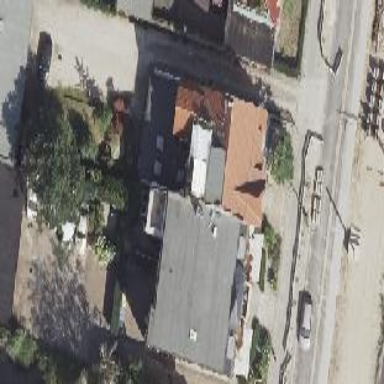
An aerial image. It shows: Residential building with saltbox roof shape.